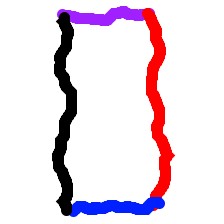
Shape: rectangle